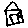
Label: house